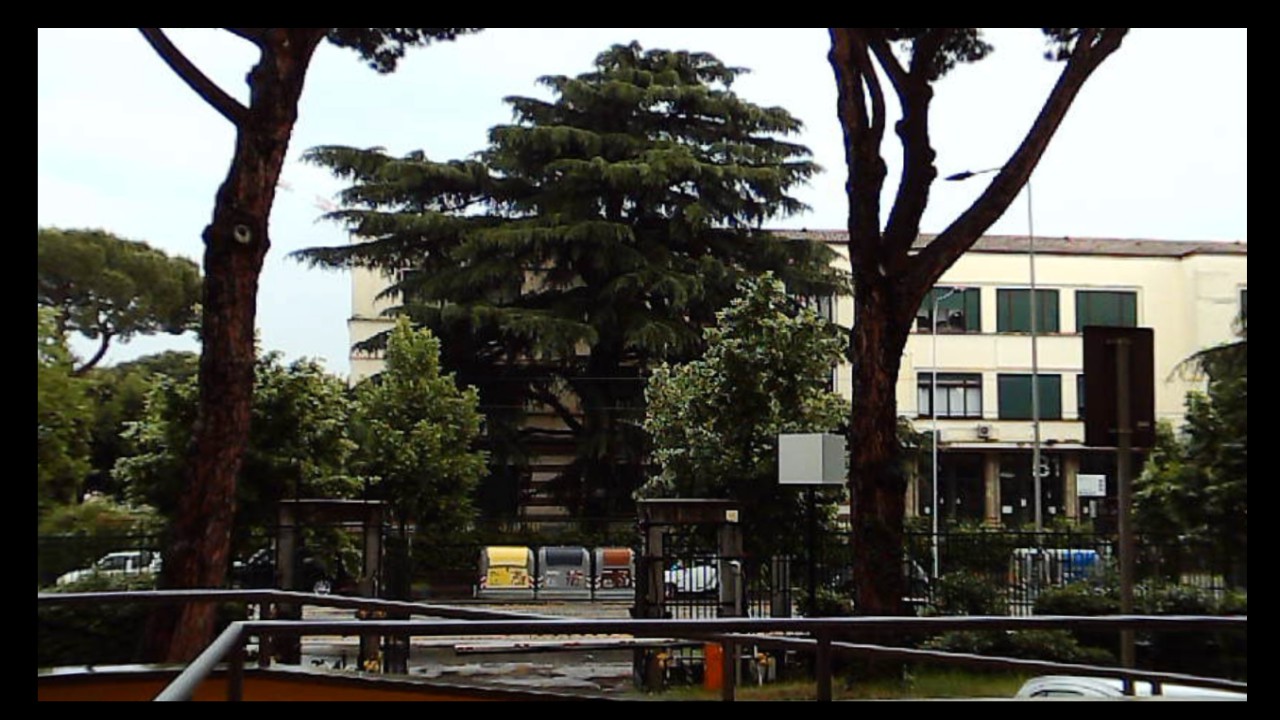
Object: DarwinFPV cineape20